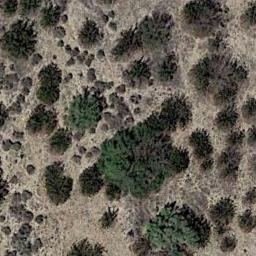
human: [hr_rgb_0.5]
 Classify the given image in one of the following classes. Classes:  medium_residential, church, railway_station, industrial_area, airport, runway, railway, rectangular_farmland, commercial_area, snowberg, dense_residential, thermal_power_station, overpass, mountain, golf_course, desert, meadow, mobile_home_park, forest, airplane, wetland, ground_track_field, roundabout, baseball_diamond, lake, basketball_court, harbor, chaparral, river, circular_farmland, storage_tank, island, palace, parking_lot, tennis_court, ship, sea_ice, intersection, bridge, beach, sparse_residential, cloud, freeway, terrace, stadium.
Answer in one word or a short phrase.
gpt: chaparral